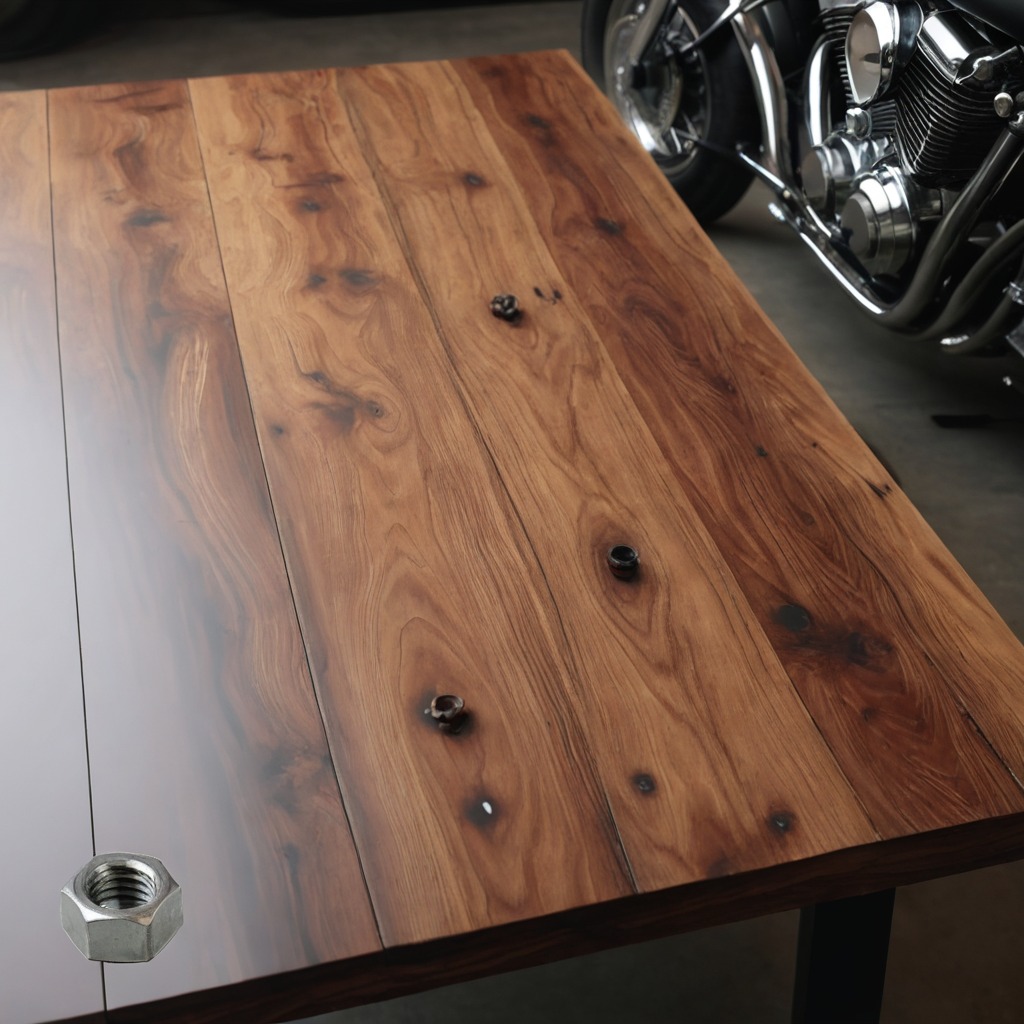
A metal nut is lying on an oil-spilled wooden table in a vintage motorcycle garage.